Question: I am talking about this notification:

Somehow SoundCloud (the website) makes this notification appear and it has working controls. I do not have the app installed, that notification originates from 'com.android.chrome'. I don't really to know this to reproduce it, but I'm curious as to how it accomplishes this and perhaps in what other ways you can use it.
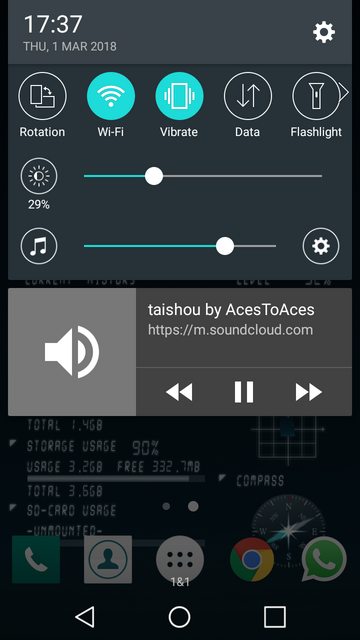
Answer: This is accomplished with Chrome Media Notifications. <URL>
To get the playback controls, and other information on the notification, you can customise them by providing meta data with the Media Session API. <URL>